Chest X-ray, PA view. Patient: 40 years old, sex M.
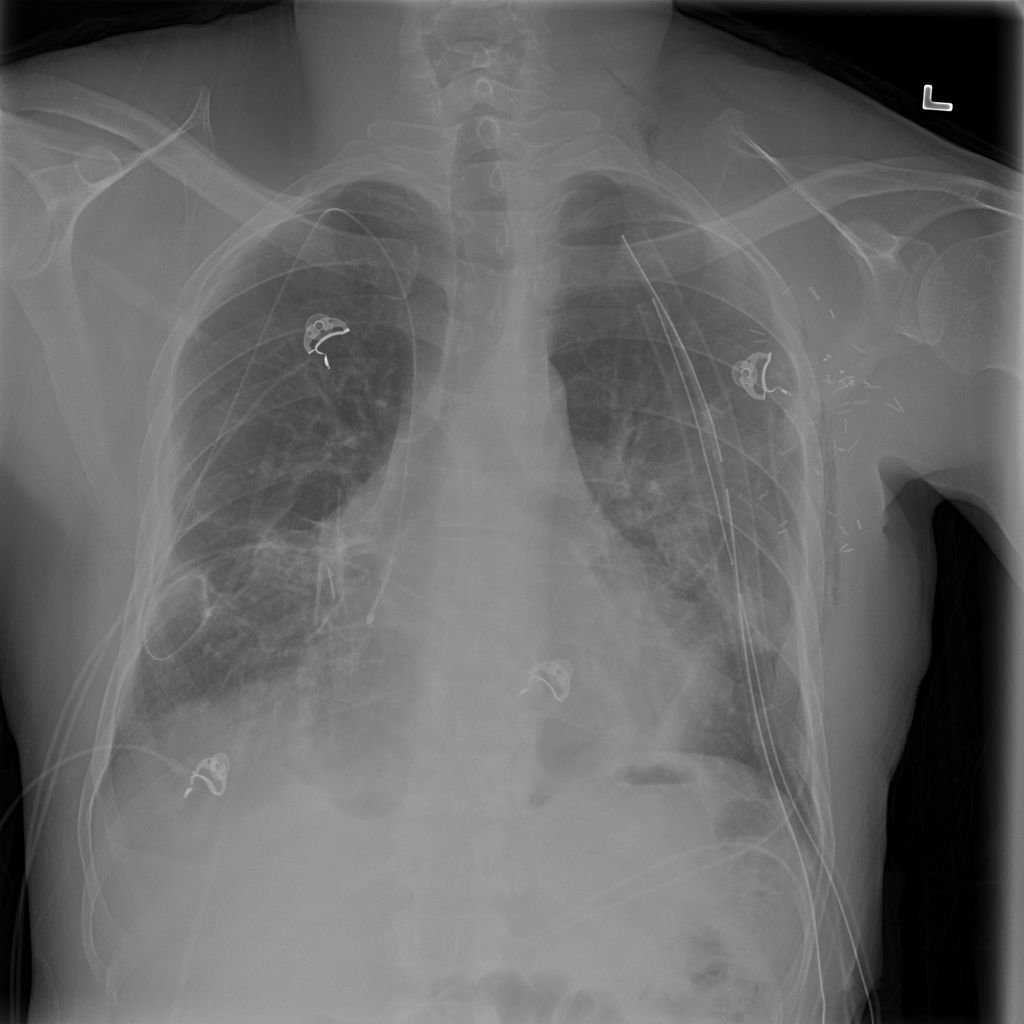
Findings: Pneumothorax